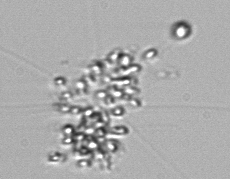
Label: Chaetoceros_didymus_TAG_external_flagellate